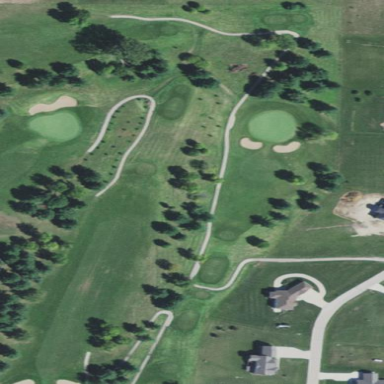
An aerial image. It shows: Golf rough area.